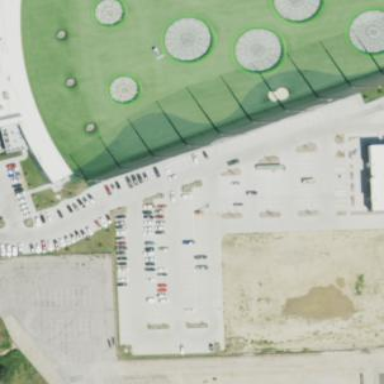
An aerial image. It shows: Sports center dedicated to golf on leisure land.